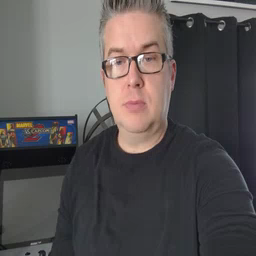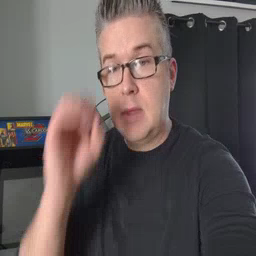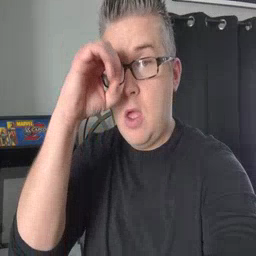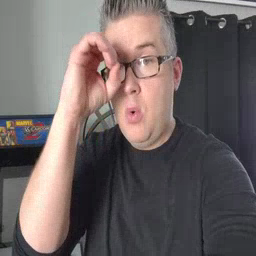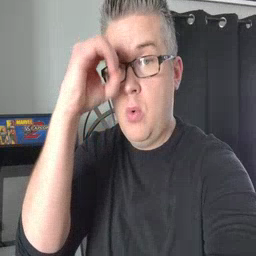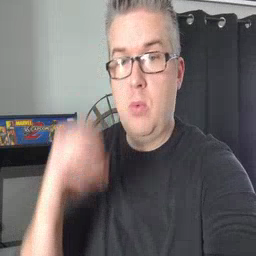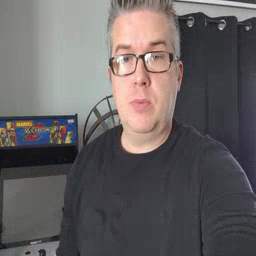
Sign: owl